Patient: sex M, age 48
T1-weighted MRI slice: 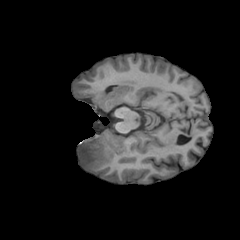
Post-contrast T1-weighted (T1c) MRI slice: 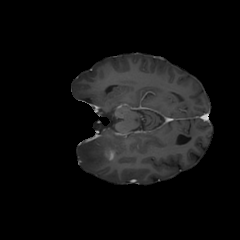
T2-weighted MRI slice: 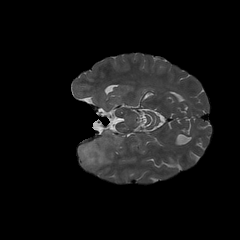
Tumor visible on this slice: yes
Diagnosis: Glioblastoma, IDH-wildtype
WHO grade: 4